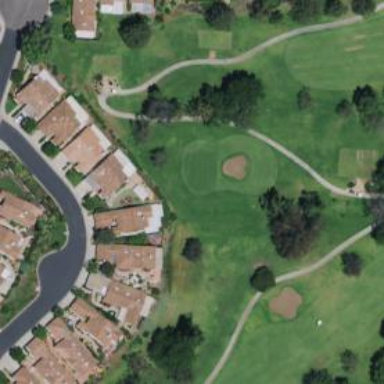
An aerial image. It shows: View of golf hole.